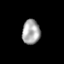
Tissue: skin
Cell type: Epithelial cells
Senescence score: 0.229
Nuclear area (px): 430
Mean DAPI intensity: 168.286